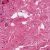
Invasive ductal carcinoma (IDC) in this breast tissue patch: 0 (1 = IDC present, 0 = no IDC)